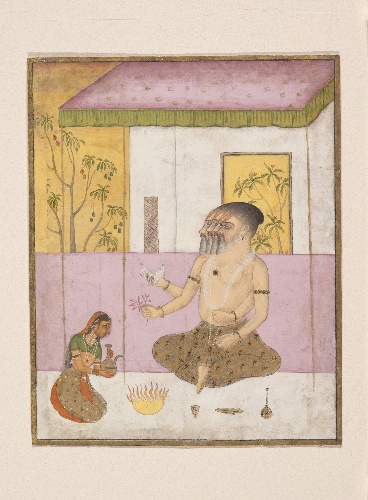
Date: ca. 1675
Object type: Folio
Classification: Paintings
Medium: Ink, opaque watercolor, and gold on paper
Culture: India (Rajasthan, Bikaner)
Dimensions: 6 1/4 x 5 in. (15.9 x 12.7 cm)
Department: Asian Art
Credit line: Gift of Doris Wiener, in honor of Steven Kossak, 2000
Accession year: 2000
Repository: Metropolitan Museum of Art, New York, NY
Tags: Women|Fire|Brahma